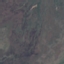
Land use / land cover: HerbaceousVegetation